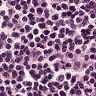
Metastatic tissue present: no